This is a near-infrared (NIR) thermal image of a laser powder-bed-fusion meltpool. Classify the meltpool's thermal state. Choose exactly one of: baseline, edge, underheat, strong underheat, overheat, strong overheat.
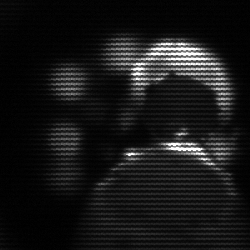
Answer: edge